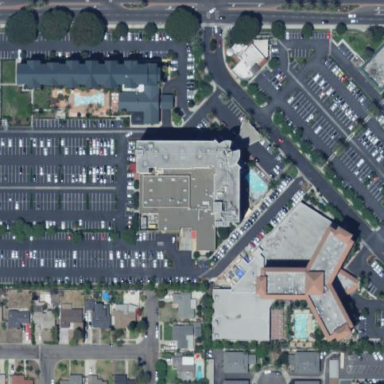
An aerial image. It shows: Hotel building.